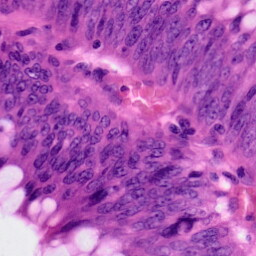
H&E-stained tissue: Colon